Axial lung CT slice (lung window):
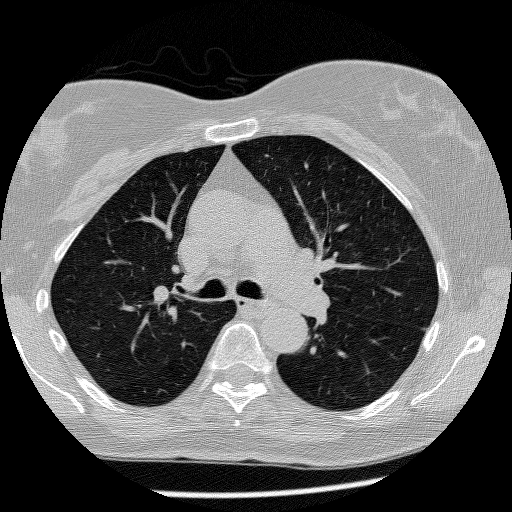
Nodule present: no